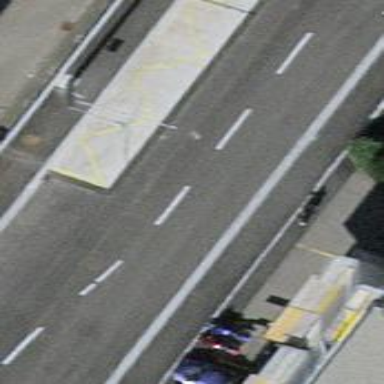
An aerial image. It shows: Bus stop for trolleybuses with designated stop position for public transport.